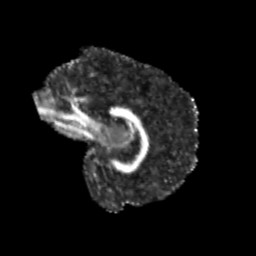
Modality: FA
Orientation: sagittal
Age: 13
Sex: male
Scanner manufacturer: siemens
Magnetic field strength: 3 T
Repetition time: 3.8 s
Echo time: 0.07 s